Aerial crown-view tile of a tropical tree (Barro Colorado Island, Panama), acquired 20250317:
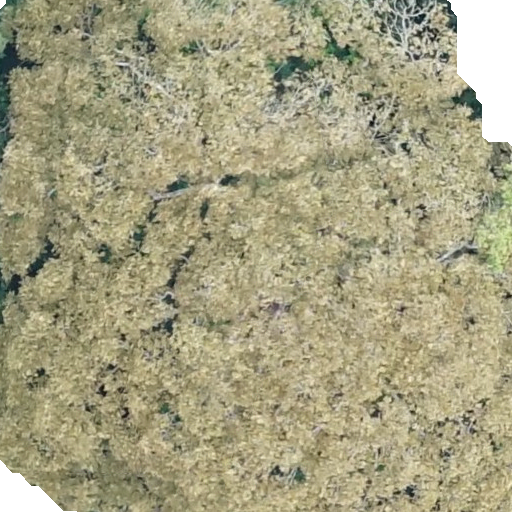
Species: Dipteryx oleifera
GBIF accepted scientific name: Dipteryx oleifera
Crown area: 504.009 m²